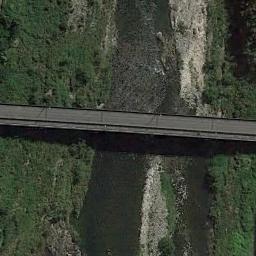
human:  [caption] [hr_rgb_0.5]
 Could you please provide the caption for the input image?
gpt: A bridge connects the land on both sides of the slender river, And the river is lined with long green banks .

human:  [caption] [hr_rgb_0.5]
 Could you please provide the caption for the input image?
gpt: A bridge is over the river and trees .

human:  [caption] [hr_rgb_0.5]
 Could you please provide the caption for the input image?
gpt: A bridge built on a dark green river and some green plants on both sides of the river .

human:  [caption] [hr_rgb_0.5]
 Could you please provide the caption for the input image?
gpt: On one side of the river are vegetation and on the other side are settlements .

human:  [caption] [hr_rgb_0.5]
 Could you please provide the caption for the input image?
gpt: Many trees are around the bridge .